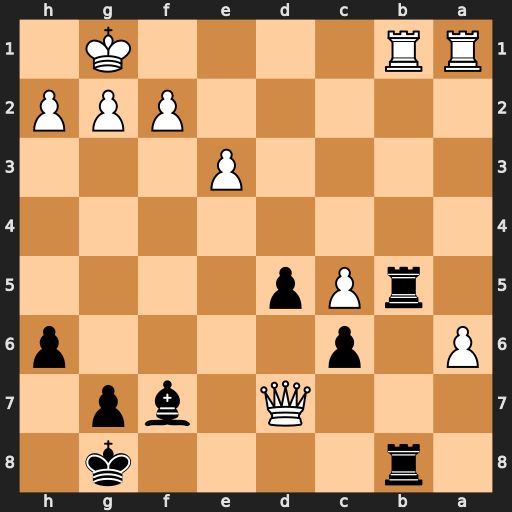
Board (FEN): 1r4k1/3Q1bp1/P1p4p/1rPp4/8/4P3/5PPP/RR4K1
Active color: b
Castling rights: -
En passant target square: -
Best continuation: Rxb1+ Rxb1 Rxb1#